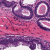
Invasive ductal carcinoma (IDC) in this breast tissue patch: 0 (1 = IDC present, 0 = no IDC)